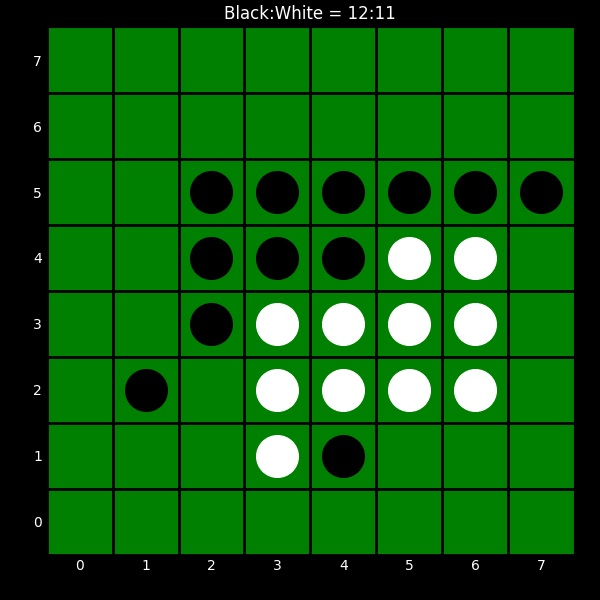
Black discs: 12
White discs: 11